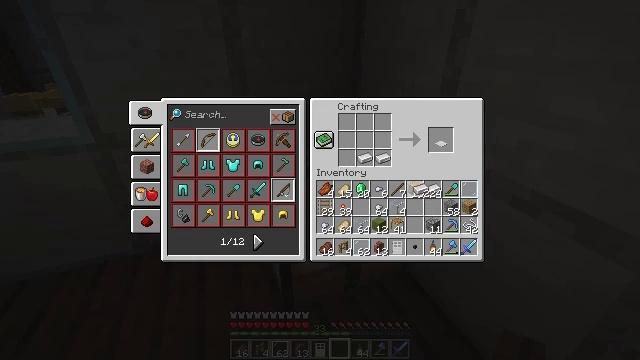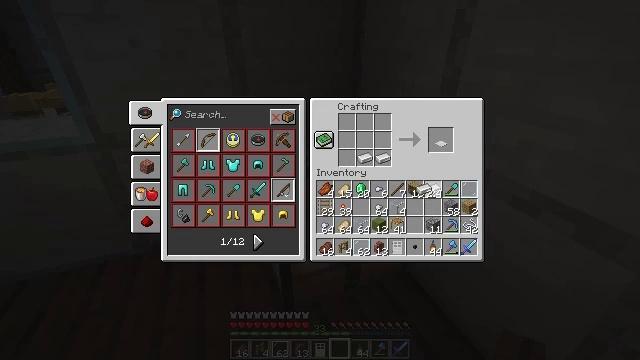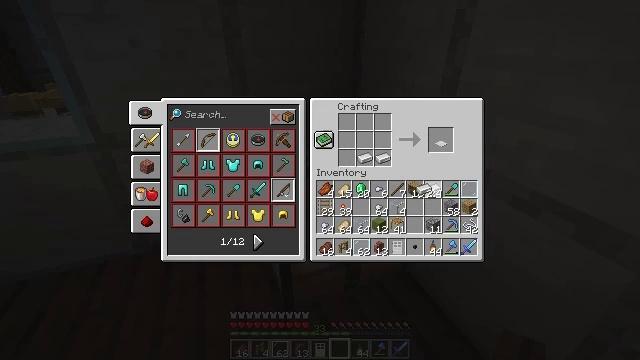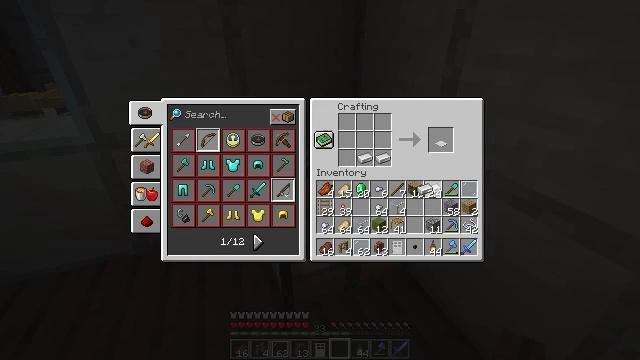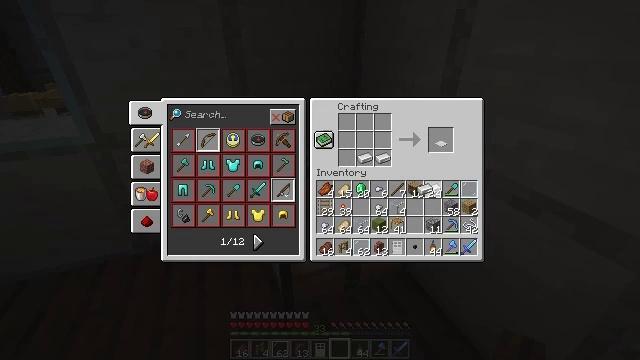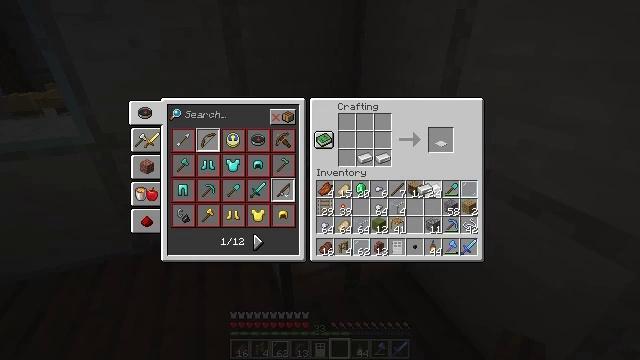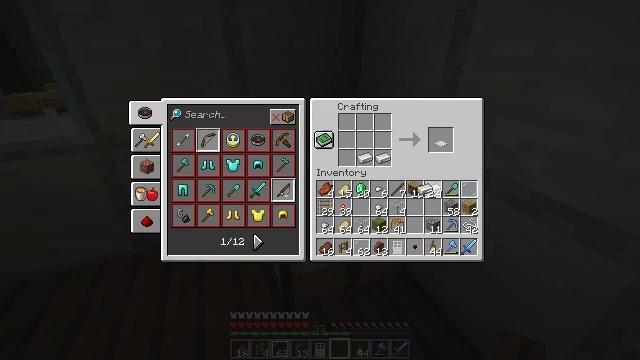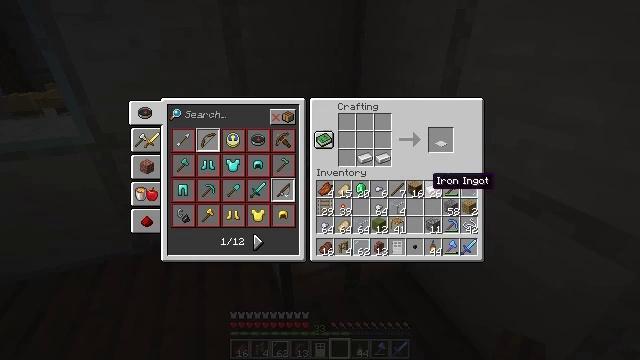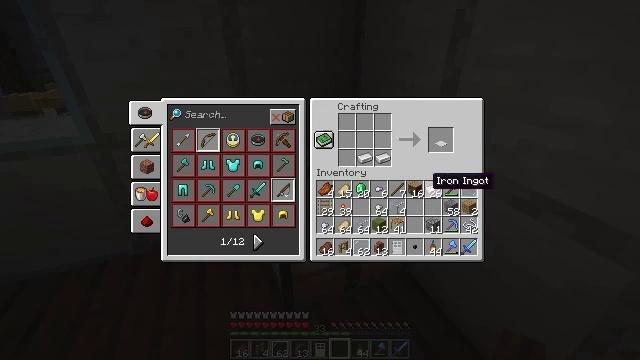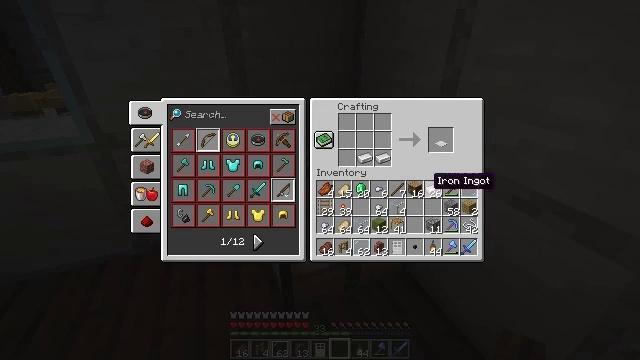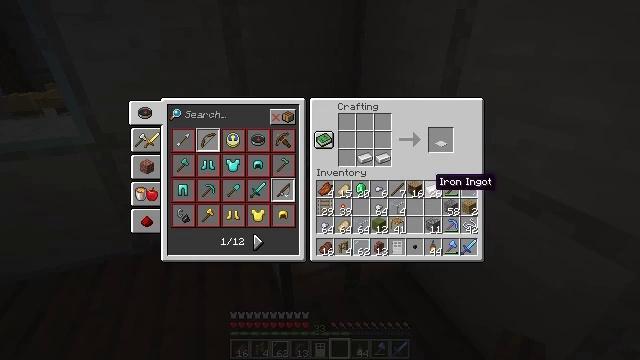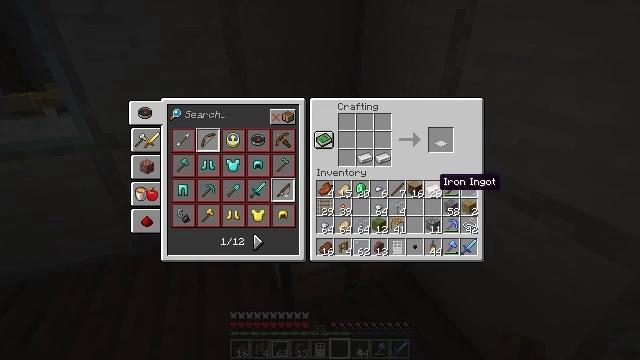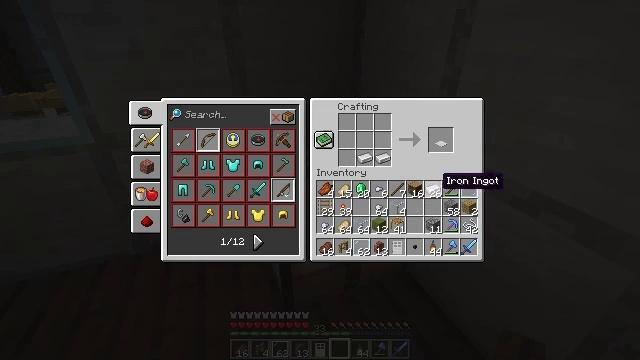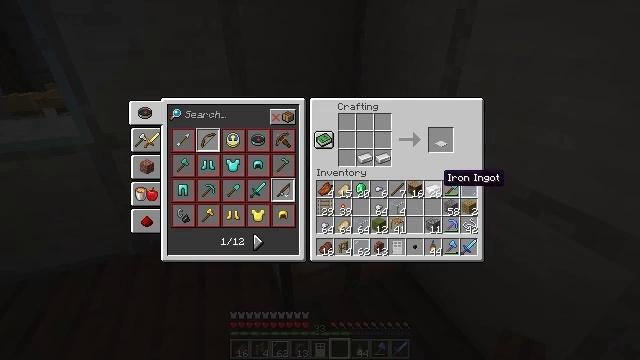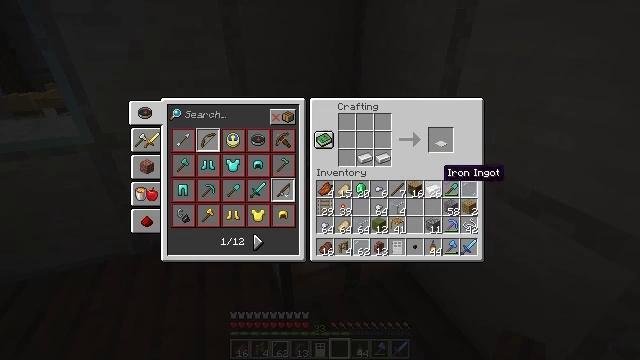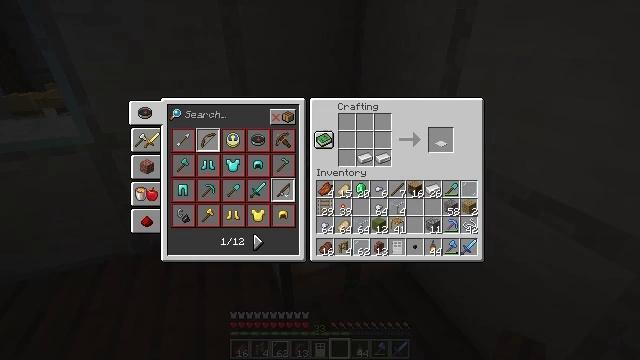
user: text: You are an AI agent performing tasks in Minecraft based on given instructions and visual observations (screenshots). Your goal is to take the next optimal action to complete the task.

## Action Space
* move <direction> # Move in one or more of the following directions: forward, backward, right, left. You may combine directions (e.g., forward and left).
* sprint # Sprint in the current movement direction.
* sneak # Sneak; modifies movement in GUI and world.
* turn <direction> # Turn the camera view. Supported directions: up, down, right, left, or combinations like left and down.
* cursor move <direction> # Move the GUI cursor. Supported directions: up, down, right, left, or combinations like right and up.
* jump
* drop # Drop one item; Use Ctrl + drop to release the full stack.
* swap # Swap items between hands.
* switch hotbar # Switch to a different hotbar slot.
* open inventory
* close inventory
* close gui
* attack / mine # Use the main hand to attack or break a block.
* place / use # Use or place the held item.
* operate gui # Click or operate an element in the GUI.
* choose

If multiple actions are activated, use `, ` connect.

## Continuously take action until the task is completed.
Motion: motion action
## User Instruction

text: Make a heavy weighted pressure plate using the crafting table.
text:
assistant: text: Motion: no_op
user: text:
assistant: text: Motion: no_op
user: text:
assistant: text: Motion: no_op
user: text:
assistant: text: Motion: operate gui
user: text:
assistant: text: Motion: operate gui
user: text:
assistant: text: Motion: operate gui
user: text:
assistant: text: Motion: no_op
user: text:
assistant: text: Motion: no_op
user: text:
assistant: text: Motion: no_op
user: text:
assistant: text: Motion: no_op
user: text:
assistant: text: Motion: no_op
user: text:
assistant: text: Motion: no_op
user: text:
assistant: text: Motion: no_op
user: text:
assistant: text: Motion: no_op
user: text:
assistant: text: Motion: cursor move up
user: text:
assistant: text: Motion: cursor move up
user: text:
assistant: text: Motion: no_op
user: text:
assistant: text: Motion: no_op
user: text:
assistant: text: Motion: sneak
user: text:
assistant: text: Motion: sneak
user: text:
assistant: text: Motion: sneak
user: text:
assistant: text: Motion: sneak
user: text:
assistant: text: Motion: sneak
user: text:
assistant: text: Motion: sneak
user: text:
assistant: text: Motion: sneak
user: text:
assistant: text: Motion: sneak
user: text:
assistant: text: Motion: sneak
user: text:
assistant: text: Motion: sneak
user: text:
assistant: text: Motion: sneak
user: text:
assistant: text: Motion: sneak